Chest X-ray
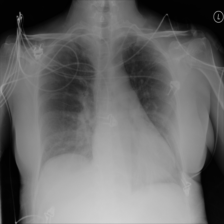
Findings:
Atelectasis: negative
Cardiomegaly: positive
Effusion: negative
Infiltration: negative
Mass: negative
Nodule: negative
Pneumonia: negative
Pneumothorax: negative
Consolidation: negative
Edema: negative
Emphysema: negative
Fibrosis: negative
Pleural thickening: negative
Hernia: negative